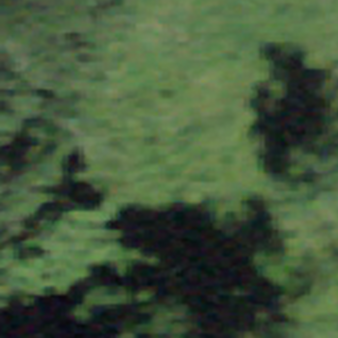
Label: other